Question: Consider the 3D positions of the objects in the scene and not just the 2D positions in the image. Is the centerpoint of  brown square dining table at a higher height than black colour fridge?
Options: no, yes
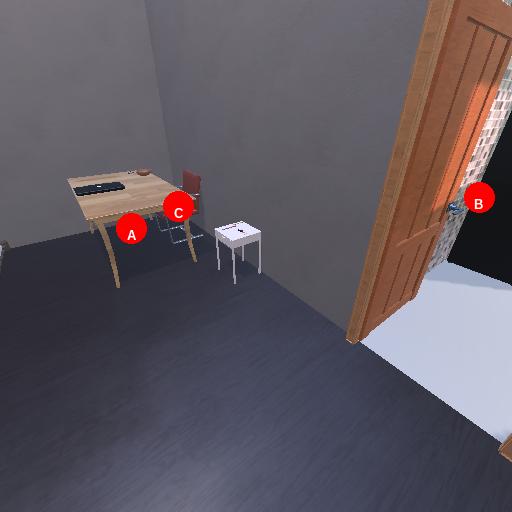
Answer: no